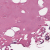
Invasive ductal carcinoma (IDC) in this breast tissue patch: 0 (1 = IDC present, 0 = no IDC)